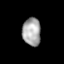
Tissue: skin
Cell type: Epithelial cells
Senescence score: 0.907
Nuclear area (px): 499
Mean DAPI intensity: 167.625